Question: I've decided to learn c++ and try to make a game with SDL framework. The problem is that I don't know how to use SDL together with Xcode 4.3, since I can't use it like a template, as seen in other guides. Would be great if someone could help me get SDL to work with Xcode 4.3.
EDIT:
I try add SDL to Xcode project following <URL>
When I try to compile I get this error:

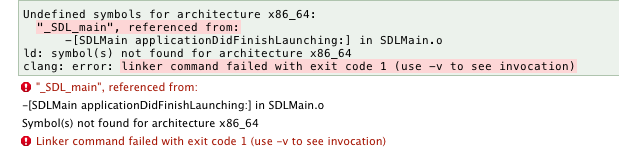
Answer: The following article should help you:
<URL>